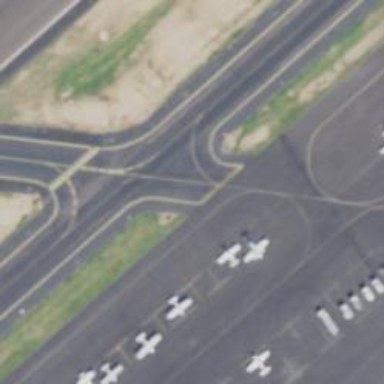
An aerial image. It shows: View of taxiway at the airport.